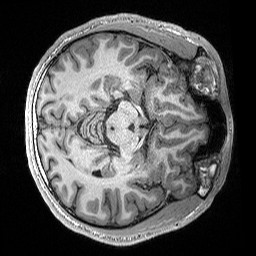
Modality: T1w
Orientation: axial
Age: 18
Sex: male
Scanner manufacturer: siemens
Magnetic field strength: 3 T
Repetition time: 2.3 s
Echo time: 0.00298 s